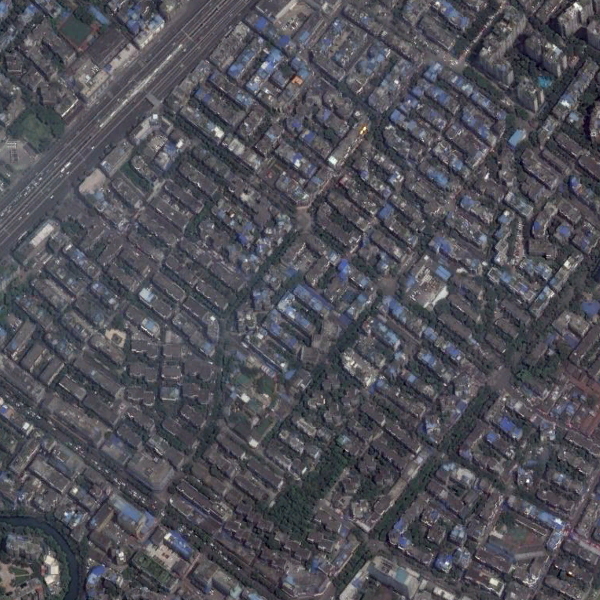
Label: DenseResidential